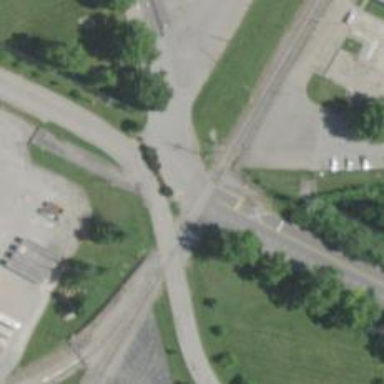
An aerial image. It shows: Level crossing along the railway.